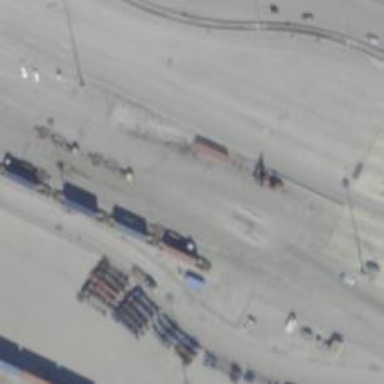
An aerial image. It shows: Railway yard used for servicing trains.